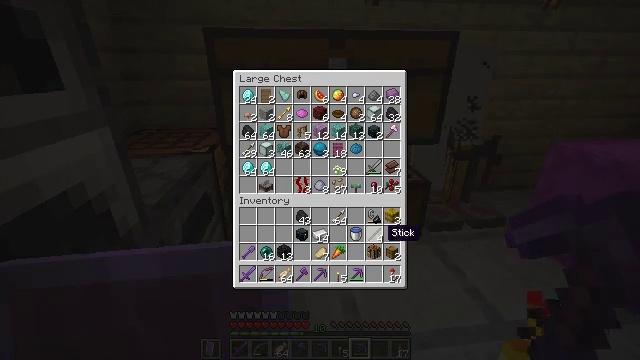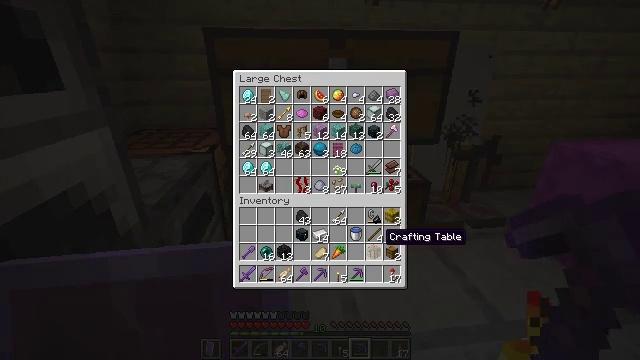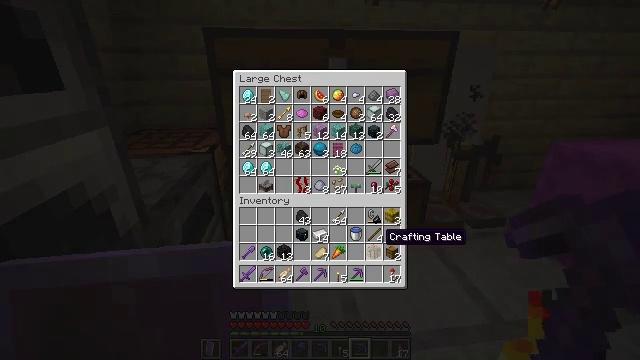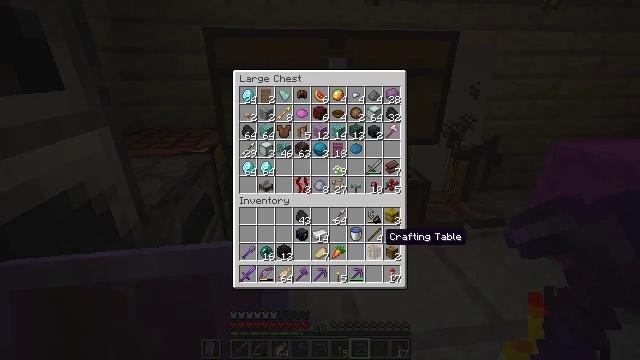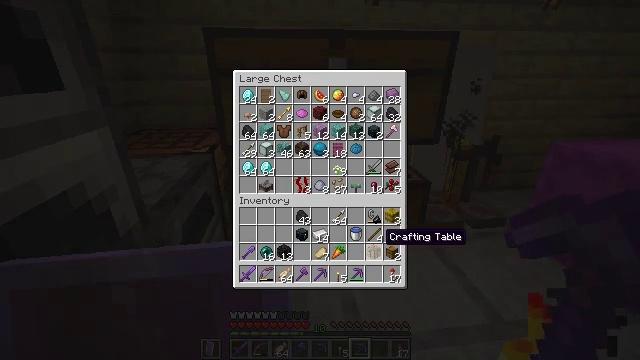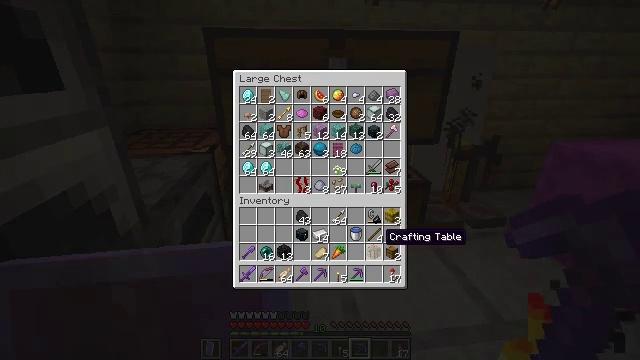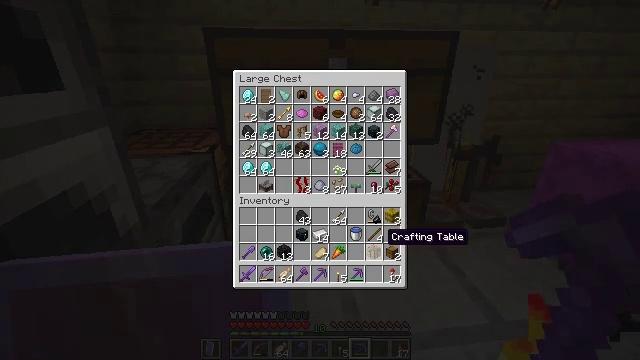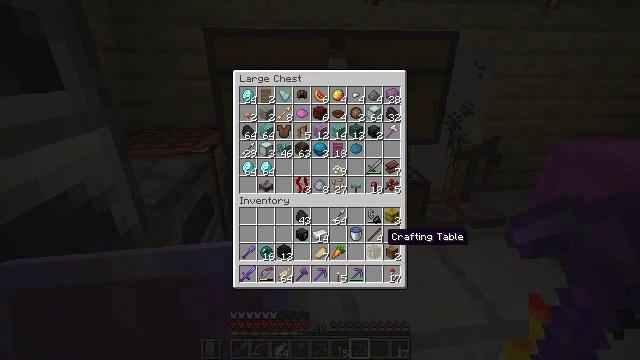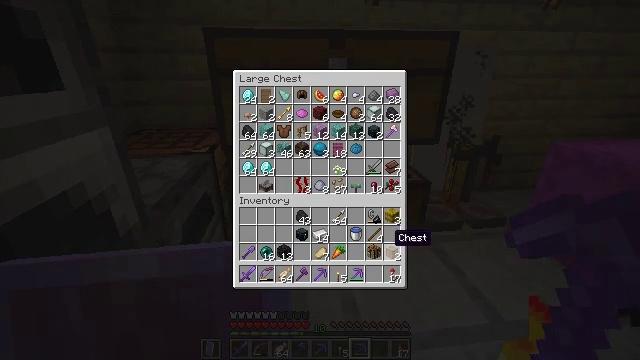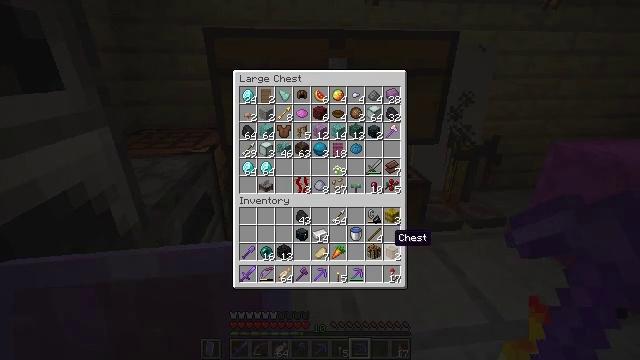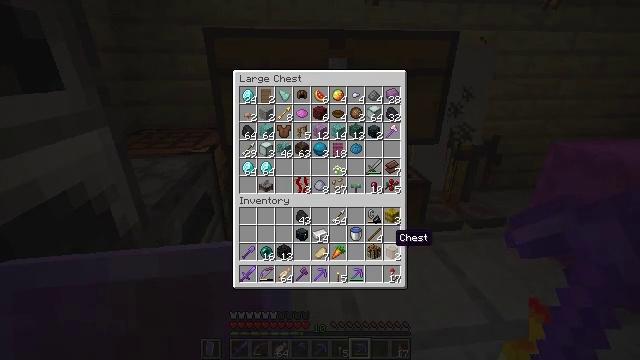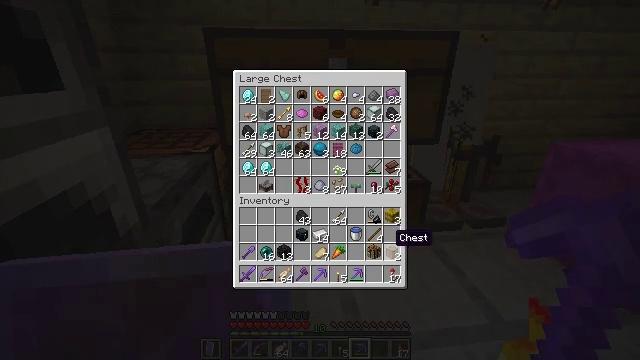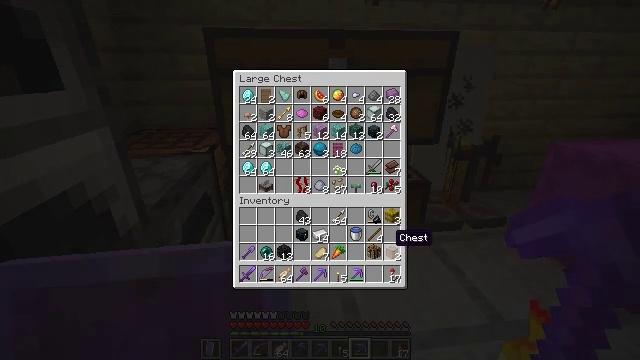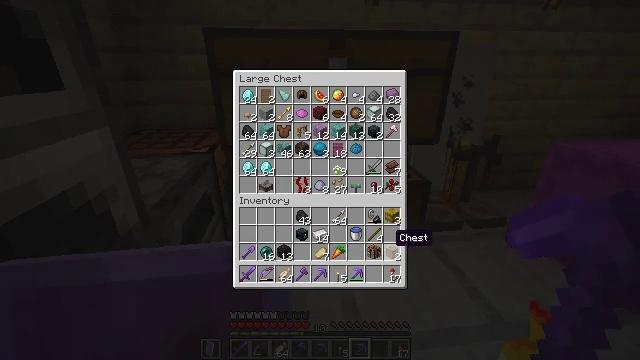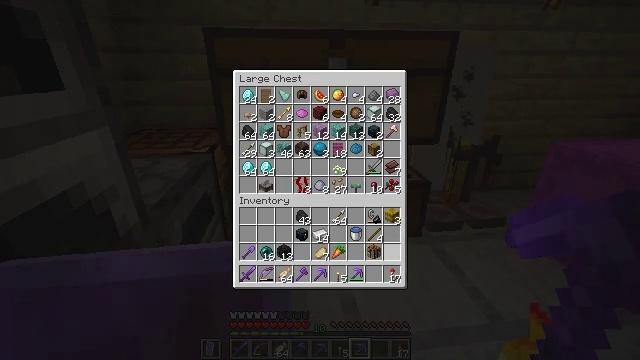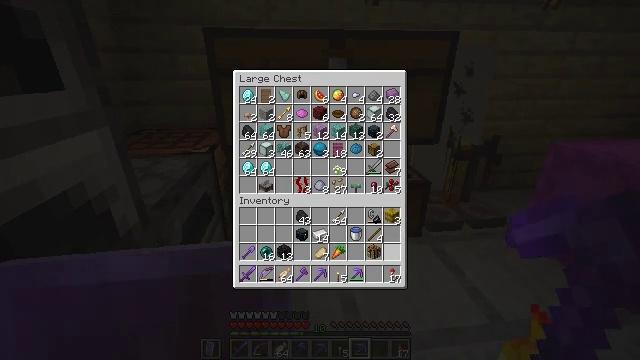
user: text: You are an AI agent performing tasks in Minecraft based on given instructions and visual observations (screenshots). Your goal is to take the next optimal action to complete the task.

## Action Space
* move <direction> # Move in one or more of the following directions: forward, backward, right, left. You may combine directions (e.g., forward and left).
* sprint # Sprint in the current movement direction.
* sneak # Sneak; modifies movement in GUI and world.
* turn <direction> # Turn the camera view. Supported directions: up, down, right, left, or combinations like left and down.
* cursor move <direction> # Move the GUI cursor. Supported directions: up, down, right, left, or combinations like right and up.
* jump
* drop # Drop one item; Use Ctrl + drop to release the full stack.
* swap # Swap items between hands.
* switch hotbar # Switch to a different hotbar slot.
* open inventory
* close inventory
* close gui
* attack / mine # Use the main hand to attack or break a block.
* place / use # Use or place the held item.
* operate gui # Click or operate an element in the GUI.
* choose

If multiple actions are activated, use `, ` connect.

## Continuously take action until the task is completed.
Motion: motion action
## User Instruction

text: Collect the orange shulker box into your inventory.
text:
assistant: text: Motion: no_op
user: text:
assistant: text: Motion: no_op
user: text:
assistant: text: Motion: no_op
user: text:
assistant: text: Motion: no_op
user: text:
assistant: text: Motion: no_op
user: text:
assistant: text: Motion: no_op
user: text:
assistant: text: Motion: no_op
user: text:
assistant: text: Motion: sneak
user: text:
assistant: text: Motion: sneak
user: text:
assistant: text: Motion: sneak
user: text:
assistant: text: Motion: sneak
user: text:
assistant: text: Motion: sneak
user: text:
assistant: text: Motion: sneak
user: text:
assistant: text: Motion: sneak, attack / mine
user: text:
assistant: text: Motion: sneak, attack / mine
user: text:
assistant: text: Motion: sneak
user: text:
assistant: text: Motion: sneak
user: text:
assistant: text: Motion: no_op
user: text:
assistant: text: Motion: no_op
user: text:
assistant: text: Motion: no_op
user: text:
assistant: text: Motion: no_op
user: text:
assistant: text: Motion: no_op
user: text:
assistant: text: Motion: no_op
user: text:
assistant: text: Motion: no_op
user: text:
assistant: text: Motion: no_op
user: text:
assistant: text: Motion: no_op
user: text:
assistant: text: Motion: no_op
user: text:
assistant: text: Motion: no_op
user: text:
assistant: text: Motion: no_op
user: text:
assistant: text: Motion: no_op